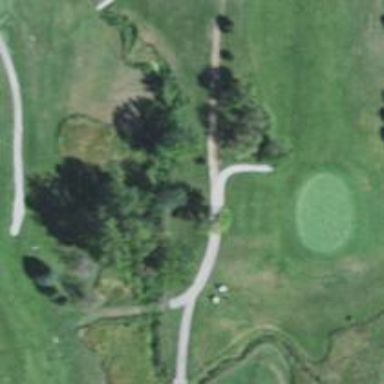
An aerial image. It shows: Pathway for golfing.